Question: So i figured out the basics of Apache Airflow and I can run dags/tasks on my computer (so sleek!). However, I want to be able to have these run when my computer's off - so I bought a $5/month Lightsail instance and tried to install Airflow on there 'pip install airflow'.
I keep getting the attached output. It seems as though there isn't enough memory on the instance to finish the command or something but I feel like if that were true, it would output an error message...
Thoughts?

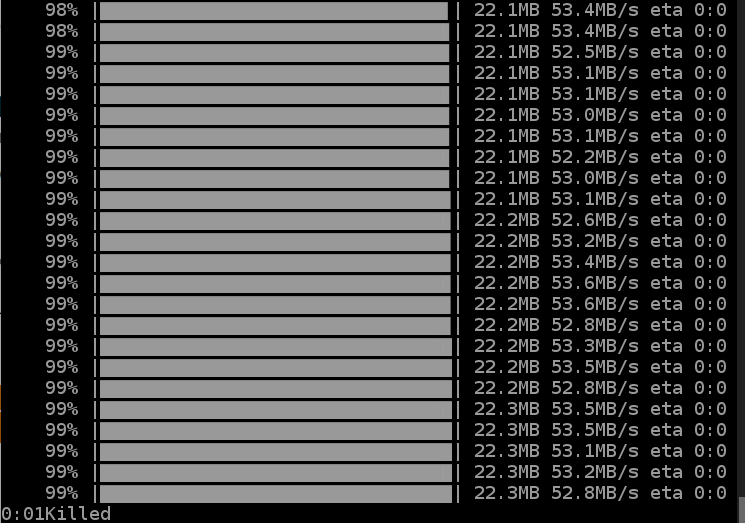
Answer: I've found an answer to my own question. I tried out the solution provided for <URL> question, and it worked:
First - I created a virtual environment and entered it by typing these commands into the command line:
'virtualenv my-env',
'source my-venv/bin/activate'
Second - Once in the virtual environment, instead of inputing 'pip install airflow', I input 'pip --no-cache-dir install airflow'. This worked to avoid the memory error!